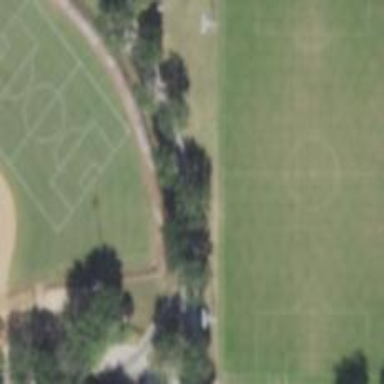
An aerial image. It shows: Soccer pitch for leisureland activities.